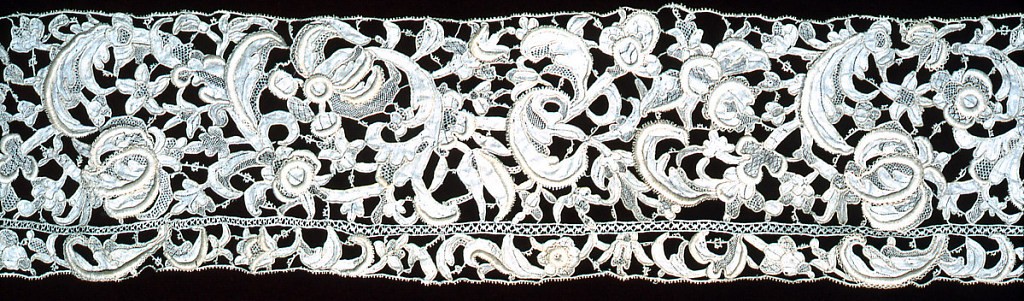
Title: Band
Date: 1660–70 (possibly 19th century)
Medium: linen Technique: raised needle lace
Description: Needle lace band - Gros point de Venise.